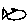
Label: fish